Field crop: maize
Growth stage: 2
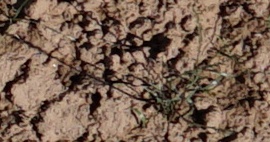
Species: lolium